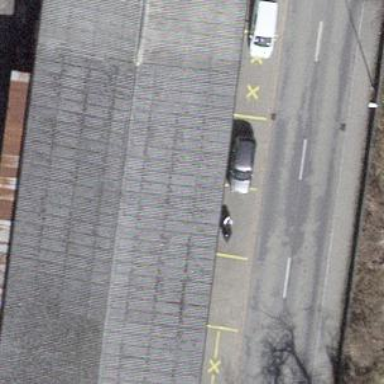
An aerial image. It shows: Industrial building.